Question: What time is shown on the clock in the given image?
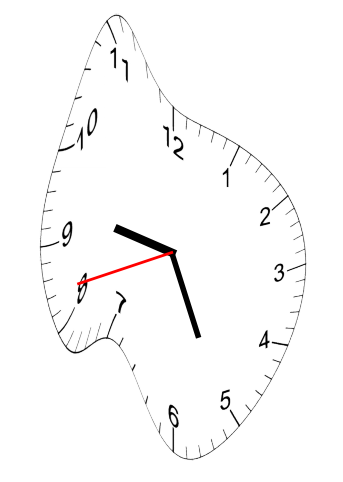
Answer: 09:25:42